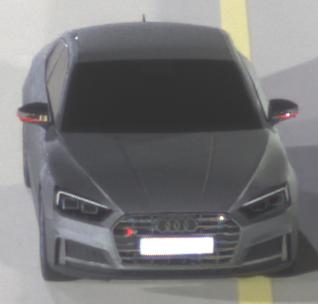
Make: Audi
Model: S5 Sportback
Detailed model: 8T Facelift
Model produced from: 2011
Model produced until: 2016
Doors: 5
Color: gray
Road condition: dry road
Daytime: night
Contrast: high contrast